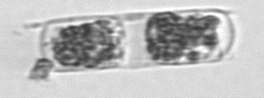
Label: Hemiaulus